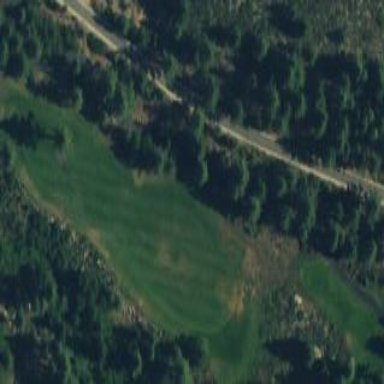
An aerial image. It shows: Golf fairway surrounded by grass.